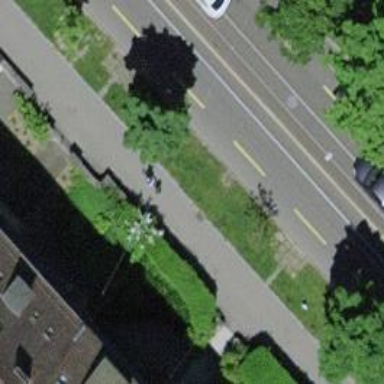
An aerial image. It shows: Avenue of trees.